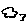
Label: cloud